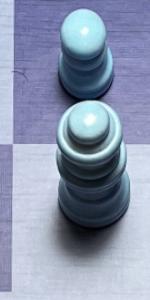
Label: Queen_White